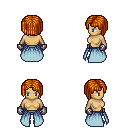
a pixel art fantasy rpg character, female body template, human, tanned skin, overskirt, teal pants, dark blonde pageboy hairstyle, metal gloves, four views (front, back, left, right), 2x2 character sprite sheet, small pixel art, hard edges, no anti-aliasing